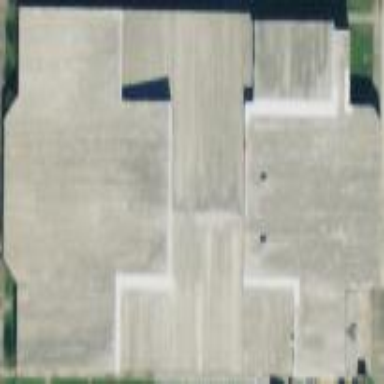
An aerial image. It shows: School building.